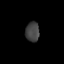
Tissue: lung
Cell type: Others
Senescence score: 0.1558
Nuclear area (px): 269
Mean DAPI intensity: 65.61